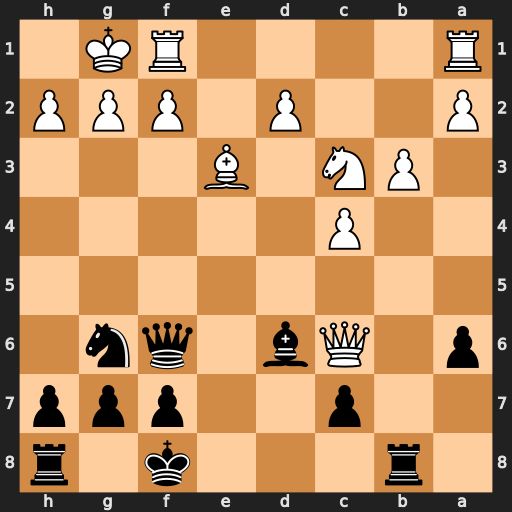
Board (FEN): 1r3k1r/2p2ppp/p1Qb1qn1/8/2P5/1PN1B3/P2P1PPP/R4RK1
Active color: b
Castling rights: -
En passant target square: -
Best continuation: Bxh2+ Kxh2 Qxc6